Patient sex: M
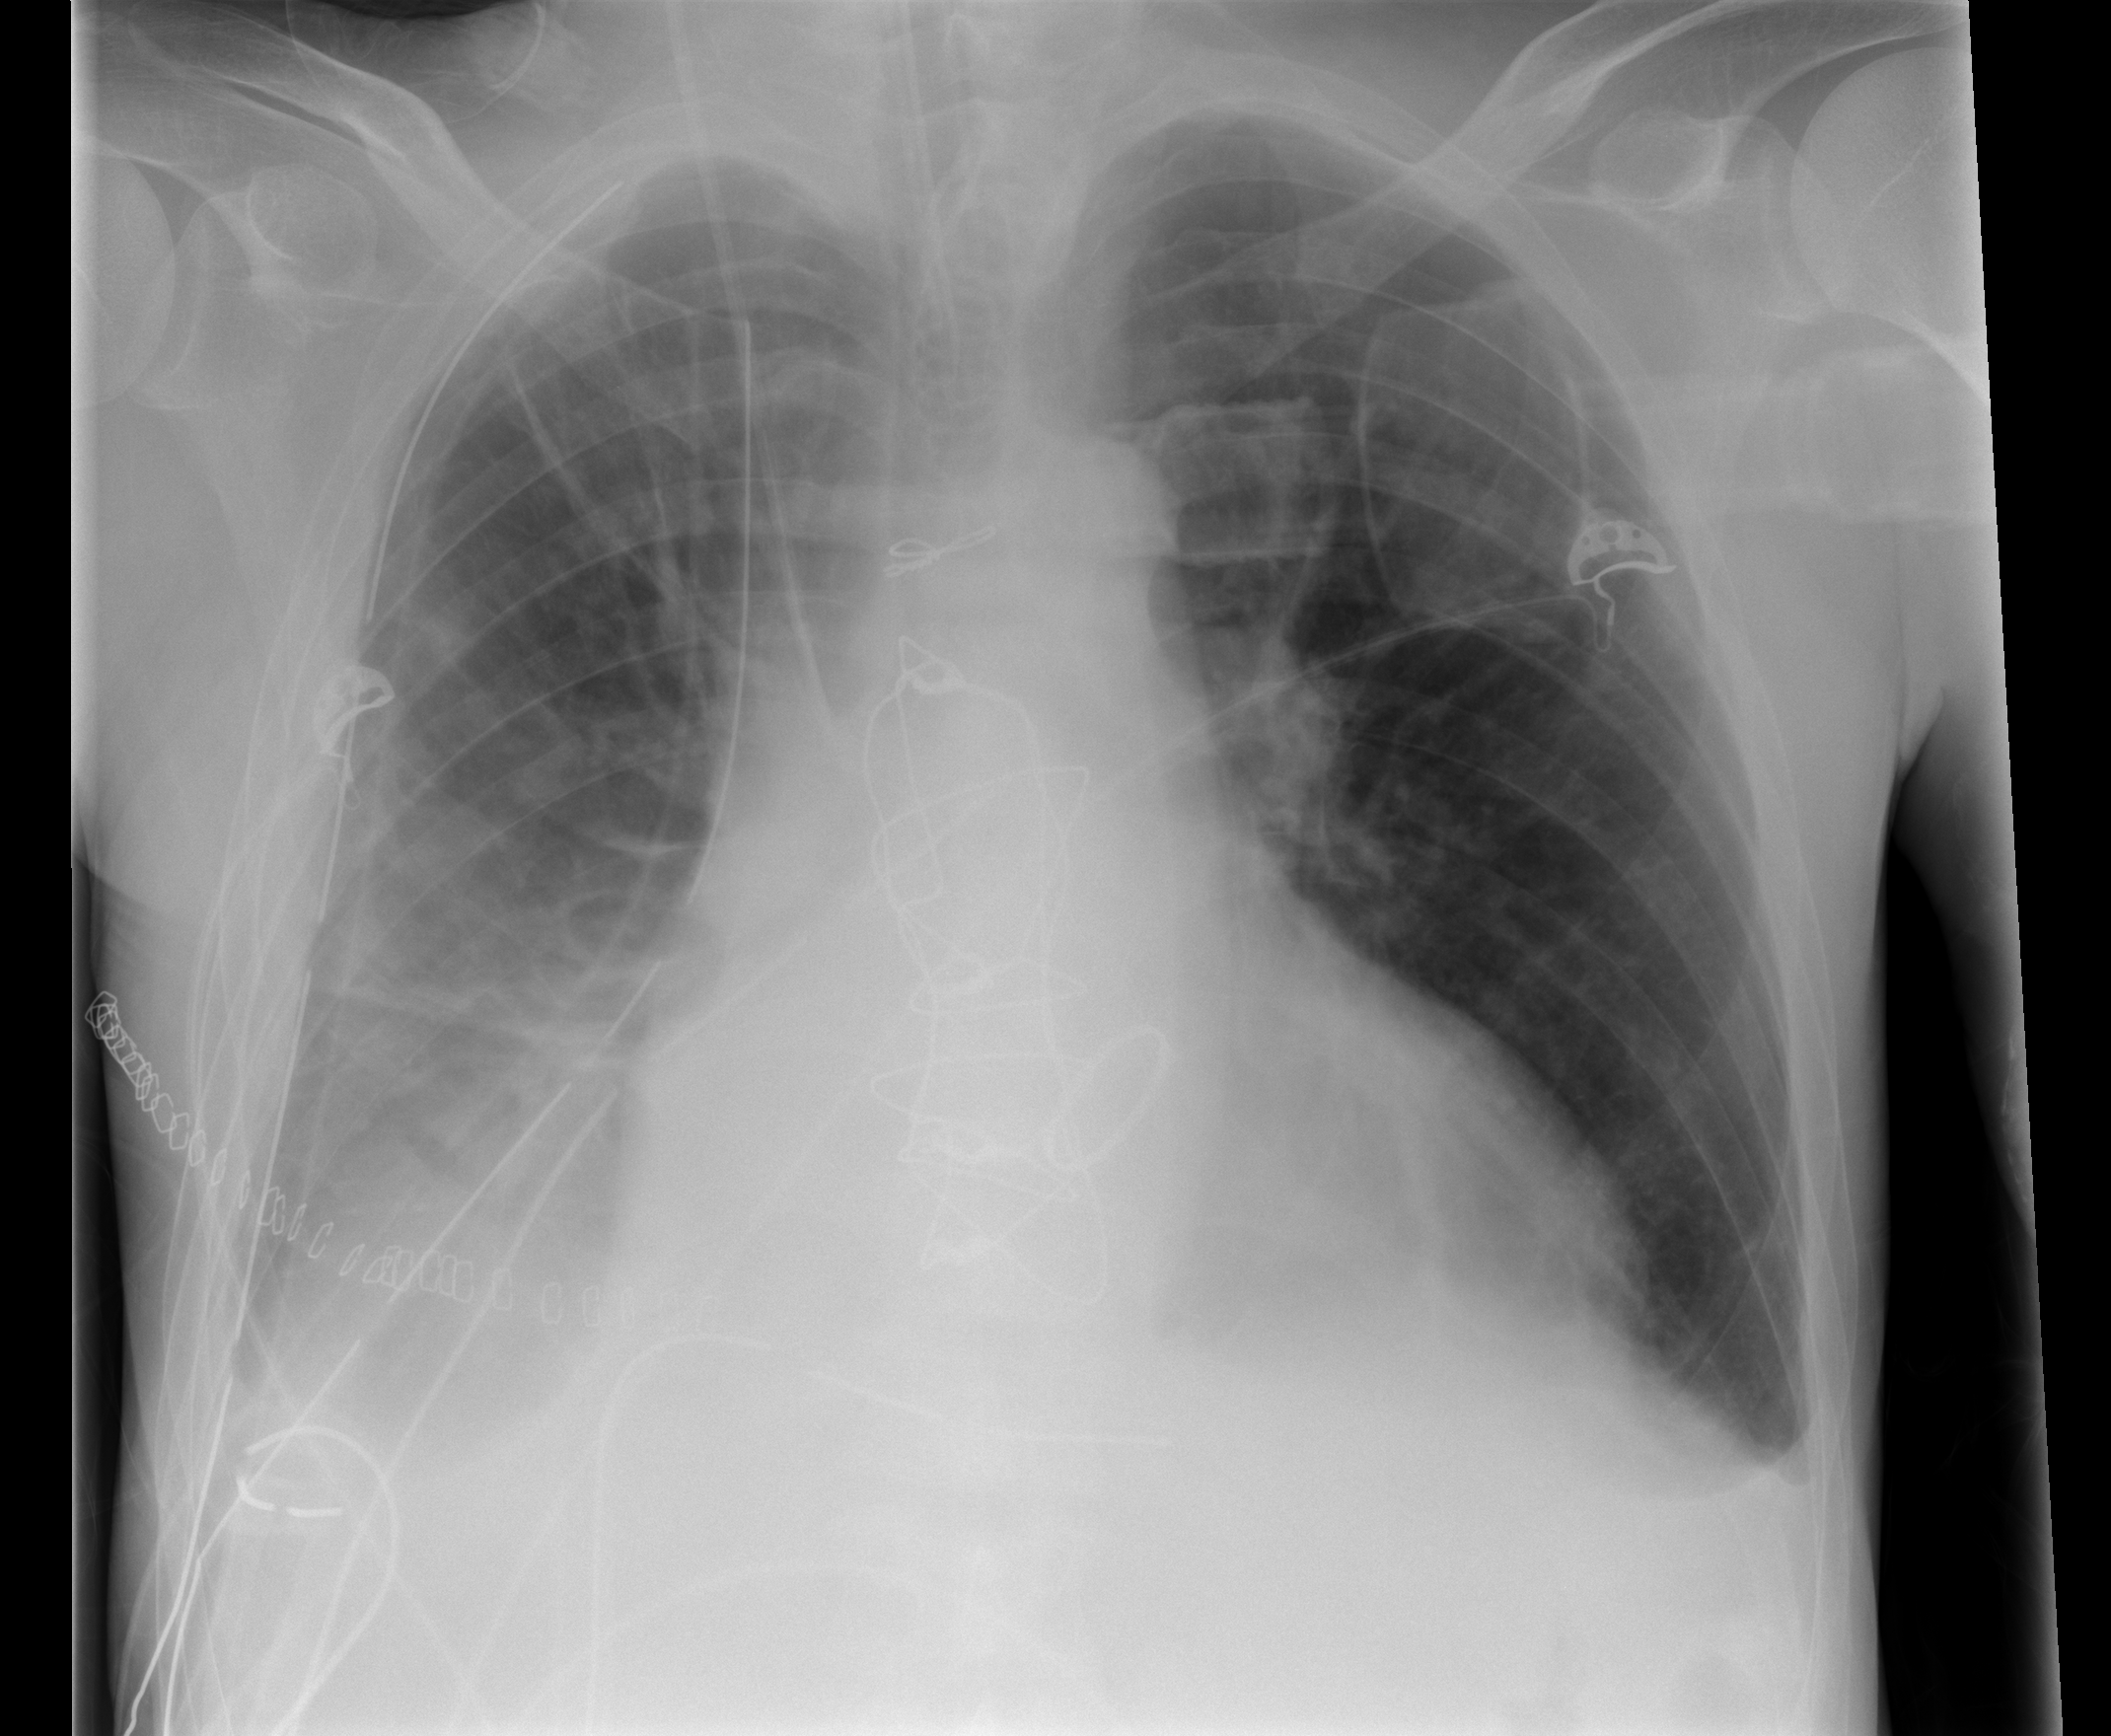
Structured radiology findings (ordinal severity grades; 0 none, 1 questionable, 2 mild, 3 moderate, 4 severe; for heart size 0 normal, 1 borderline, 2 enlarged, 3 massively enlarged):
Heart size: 2
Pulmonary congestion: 0
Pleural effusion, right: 3
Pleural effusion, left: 1
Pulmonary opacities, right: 0
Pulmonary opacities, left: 0
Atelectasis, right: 3
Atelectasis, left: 1